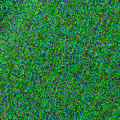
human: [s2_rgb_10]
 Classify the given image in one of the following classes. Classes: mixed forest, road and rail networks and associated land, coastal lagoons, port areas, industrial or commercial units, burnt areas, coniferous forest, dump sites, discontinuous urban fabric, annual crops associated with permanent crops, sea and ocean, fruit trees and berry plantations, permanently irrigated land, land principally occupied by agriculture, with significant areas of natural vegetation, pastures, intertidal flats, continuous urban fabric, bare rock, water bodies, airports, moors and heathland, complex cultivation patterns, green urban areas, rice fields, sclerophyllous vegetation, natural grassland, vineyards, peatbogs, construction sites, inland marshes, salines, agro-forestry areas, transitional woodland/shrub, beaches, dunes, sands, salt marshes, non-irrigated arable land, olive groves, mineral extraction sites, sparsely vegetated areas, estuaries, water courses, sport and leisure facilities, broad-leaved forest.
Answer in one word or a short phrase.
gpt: sea and ocean